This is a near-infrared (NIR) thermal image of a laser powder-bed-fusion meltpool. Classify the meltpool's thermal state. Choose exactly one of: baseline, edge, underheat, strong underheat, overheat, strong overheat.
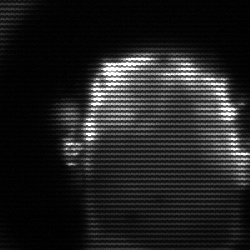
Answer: baseline